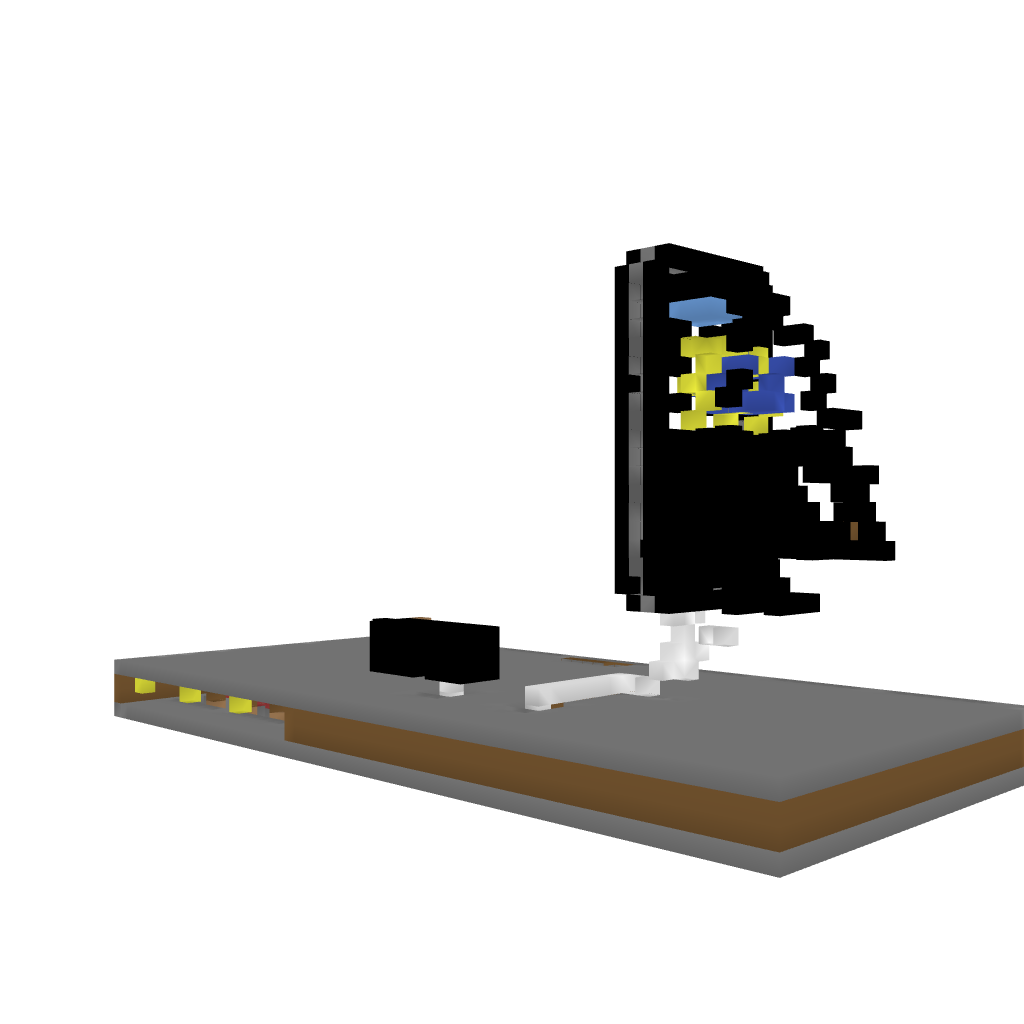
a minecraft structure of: Mphone bad low quality